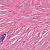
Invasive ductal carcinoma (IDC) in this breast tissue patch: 1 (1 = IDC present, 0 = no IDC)